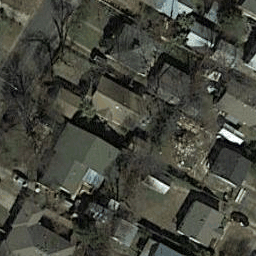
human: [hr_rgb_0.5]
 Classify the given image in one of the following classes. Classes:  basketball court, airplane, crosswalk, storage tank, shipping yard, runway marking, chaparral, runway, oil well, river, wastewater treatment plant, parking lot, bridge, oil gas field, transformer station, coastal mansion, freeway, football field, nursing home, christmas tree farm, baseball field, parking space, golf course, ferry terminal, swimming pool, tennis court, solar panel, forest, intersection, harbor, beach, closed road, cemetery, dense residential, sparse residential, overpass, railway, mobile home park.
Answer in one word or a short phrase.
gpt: dense residential